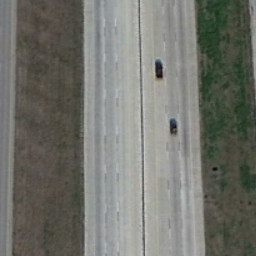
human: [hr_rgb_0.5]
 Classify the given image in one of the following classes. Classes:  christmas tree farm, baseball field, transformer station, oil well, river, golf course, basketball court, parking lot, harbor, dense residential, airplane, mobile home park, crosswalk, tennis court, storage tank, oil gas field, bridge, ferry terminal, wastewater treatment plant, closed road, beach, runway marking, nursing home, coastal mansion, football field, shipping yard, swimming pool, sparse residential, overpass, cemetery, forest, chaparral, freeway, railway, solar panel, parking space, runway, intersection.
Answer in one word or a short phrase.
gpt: freeway